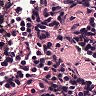
Metastatic tissue present: no